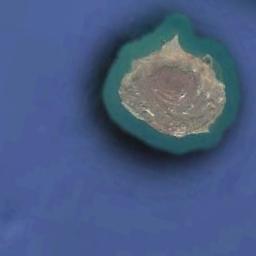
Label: island